Question: I want to plot a line graph, with multiple lines, coloured depending on a grouping variable. Now I want to set the legend labels via 'scale'-command:
'''
scale_color_manual(values = colors_values, labels = ...)
'''
The legend labels are as following: "x^2", "x^3", "x^4" etc., where the range is dynamically created. I would now like to dynamically create the expression as label text, i.e.
- '"x^2"'- '"x^3"'
etc.
The amount of legend labels varies, so I thought about something like 'as.expression(sprintf("x^%i", number))', which does of course not work as 'label' parameter for the 'scale' function.
I have searched google and stack overflow, however, I haven't found a working solution yet, so I hope someone can help me here.
Here's a reproducible example:
'''
poly.term <- runif(100, 1, 60)
resp <- rnorm(100, 40, 5)
poly.degree <- 2:4
geom.colors <- scales::brewer_pal(palette = "Set1")(length(poly.degree))
plot.df <- data.frame()
for (i in poly.degree) {
mydat <- na.omit(data.frame(x = poly.term, y = resp))
fit <- lm(mydat$y ~ poly(mydat$x, i, raw = TRUE))
plot.df <- rbind(plot.df, cbind(mydat, predict(fit), sprintf("x^%i", i)))
}
colnames(plot.df) <- c("x","y", "pred", "grp")
ggplot(plot.df, aes(x, y, colour = grp)) +
stat_smooth(method = "loess", se = F) +
geom_line(aes(y = pred))
scale_color_manual(values = geom.colors
# here I want to change legend labels
# lables = expresion???
)
'''

I would like to have the legend labels to be x, x and x.
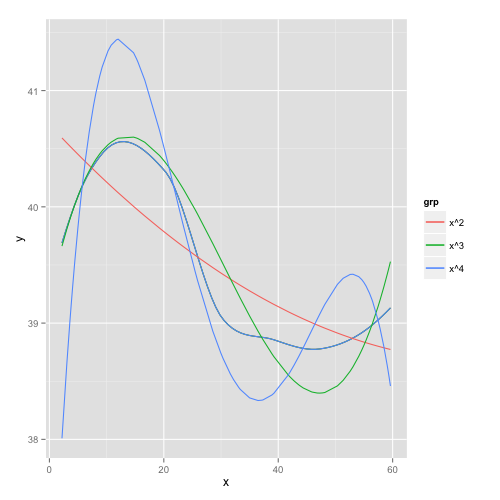
Answer: '''
ggplot(plot.df, aes(x, y, colour = grp)) +
stat_smooth(method = "loess", se = F) +
geom_line(aes(y = pred)) +
scale_color_manual(values = setNames(geom.colors,
paste0("x^",poly.degree)),
labels = setNames(lapply(poly.degree, function(i) bquote(x^.(i))),
paste0("x^",poly.degree)))
'''
It's important to ensure correct mapping if you change values or labels in the scale. Thus, you should always use named vectors.